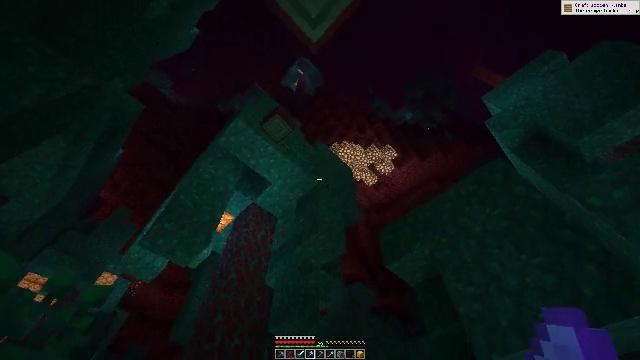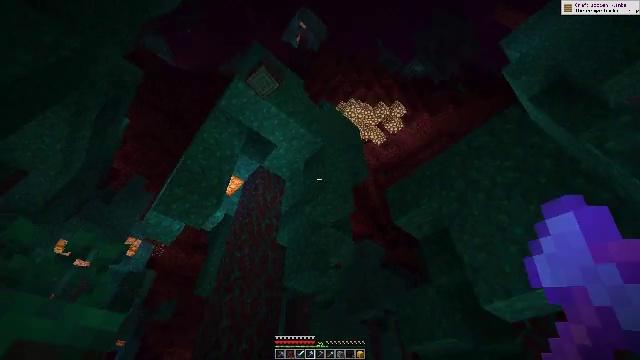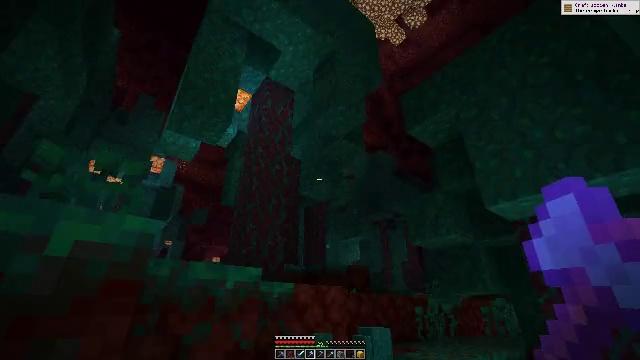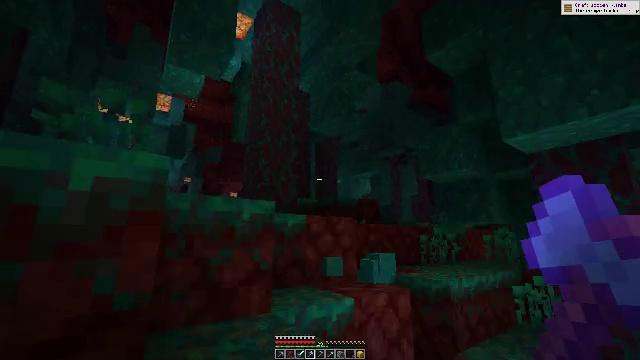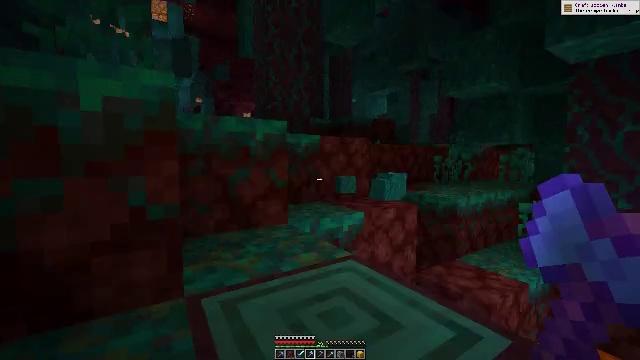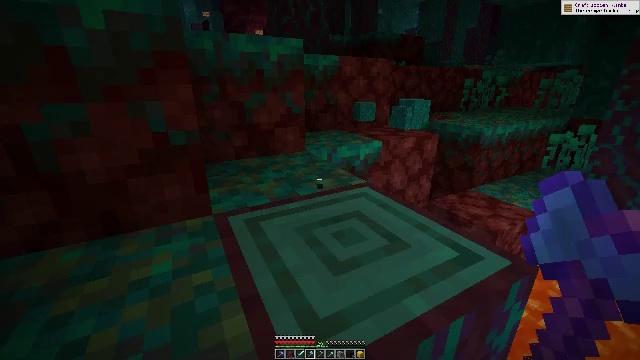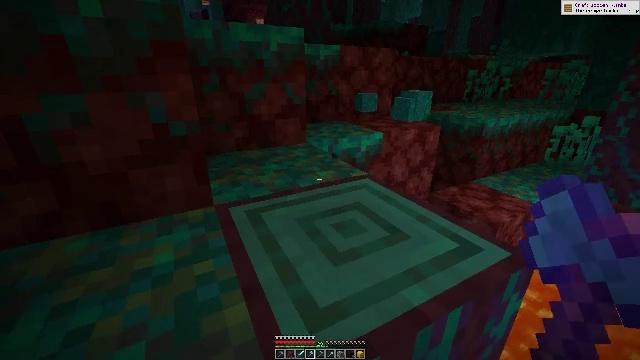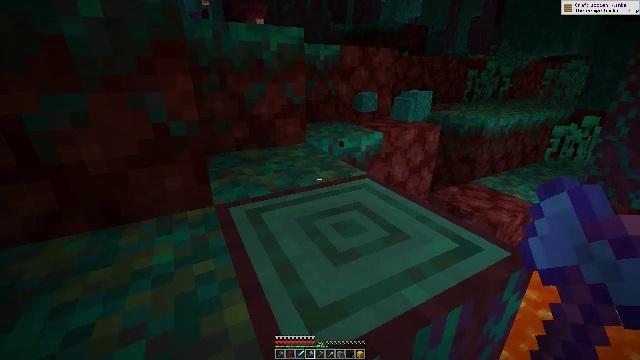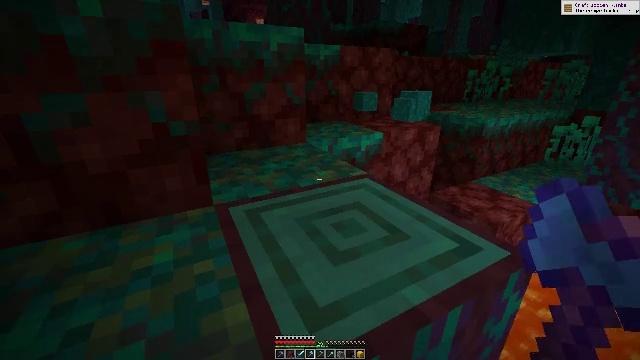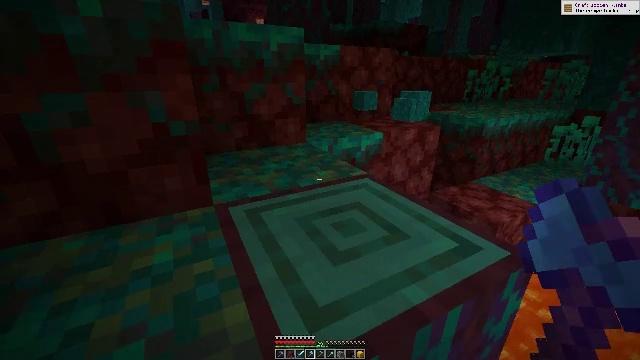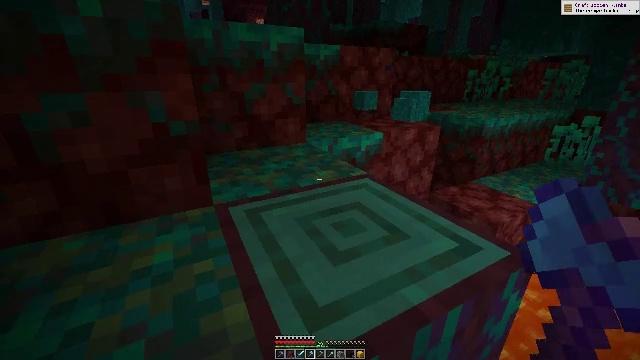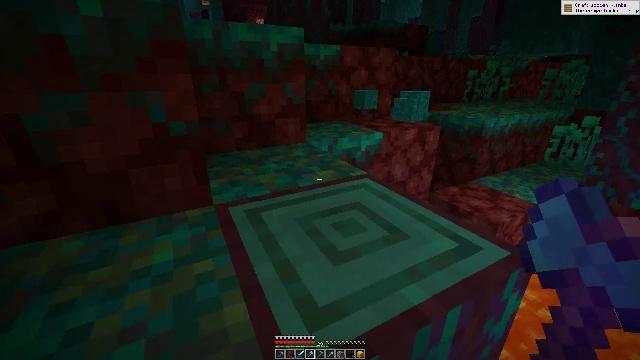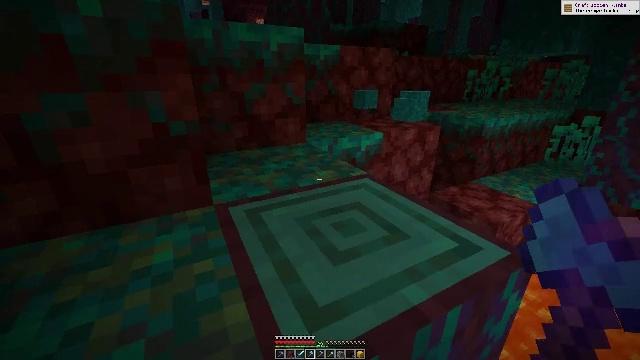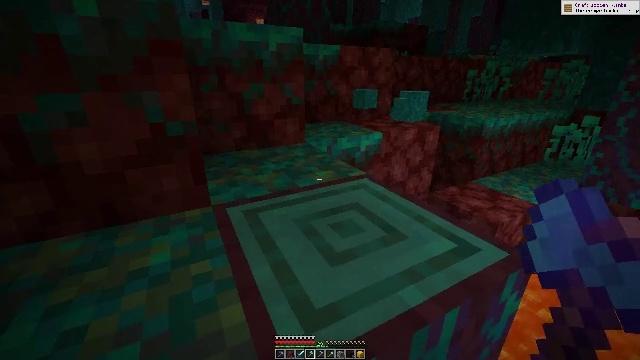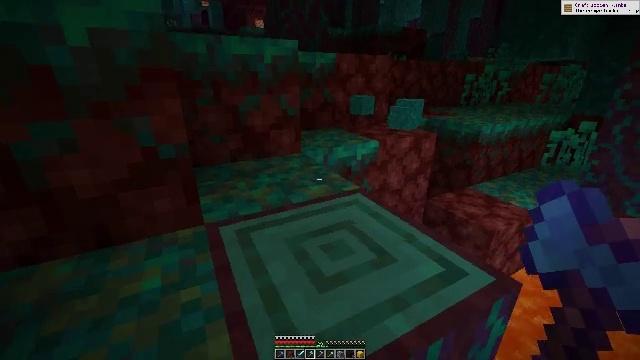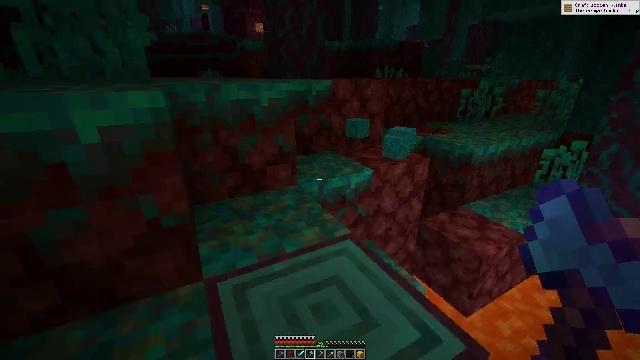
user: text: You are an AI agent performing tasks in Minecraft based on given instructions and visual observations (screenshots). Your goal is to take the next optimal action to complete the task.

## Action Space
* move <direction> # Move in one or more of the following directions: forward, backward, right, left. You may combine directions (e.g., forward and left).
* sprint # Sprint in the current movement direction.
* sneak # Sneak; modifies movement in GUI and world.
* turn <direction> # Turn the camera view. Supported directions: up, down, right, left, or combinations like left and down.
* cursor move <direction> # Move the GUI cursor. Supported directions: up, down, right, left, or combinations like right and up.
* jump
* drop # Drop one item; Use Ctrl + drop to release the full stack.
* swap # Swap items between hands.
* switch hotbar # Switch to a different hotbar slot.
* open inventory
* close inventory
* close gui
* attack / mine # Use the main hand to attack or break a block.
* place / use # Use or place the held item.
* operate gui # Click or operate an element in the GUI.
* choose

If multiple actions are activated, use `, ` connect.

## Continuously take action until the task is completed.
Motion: motion action
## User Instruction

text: Mine the warped stem in the Nether.
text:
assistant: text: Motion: turn left and down
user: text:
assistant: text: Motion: turn left and down
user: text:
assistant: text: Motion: turn left and down
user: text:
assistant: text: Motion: turn left and down
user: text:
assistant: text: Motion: turn left and down
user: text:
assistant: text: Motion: turn down
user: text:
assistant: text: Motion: no_op
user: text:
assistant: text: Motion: no_op
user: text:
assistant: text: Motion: no_op
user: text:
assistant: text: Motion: no_op
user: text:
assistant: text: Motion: no_op
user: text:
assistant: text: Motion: no_op
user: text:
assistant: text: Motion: move forward
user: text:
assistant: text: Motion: move forward, jump
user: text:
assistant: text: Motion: move forward and move left, jump
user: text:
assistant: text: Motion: move forward and move left, jump
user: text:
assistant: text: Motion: move forward and move left, turn right and down, jump
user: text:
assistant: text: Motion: move forward and move left, turn right and down
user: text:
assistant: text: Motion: move forward, turn right and down
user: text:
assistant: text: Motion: move forward, turn right and down
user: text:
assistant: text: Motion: move forward
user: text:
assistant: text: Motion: attack / mine
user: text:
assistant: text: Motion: attack / mine
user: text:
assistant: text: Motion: attack / mine
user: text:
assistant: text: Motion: attack / mine
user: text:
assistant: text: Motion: attack / mine
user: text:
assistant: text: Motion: attack / mine
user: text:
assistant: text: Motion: attack / mine
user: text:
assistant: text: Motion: no_op
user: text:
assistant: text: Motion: turn down